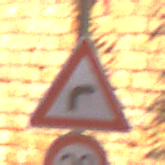
Verkehrszeichen: KurveRechts
Zusatzzeichen unten: Geschwindigkeit20
Umgebung: Outdoor, Urban
Tageszeit: MorningAfternoon
Wetter: Clear
Licht: Natural
Jahreszeit: NotSpecified
Kontrast: MediumContrast